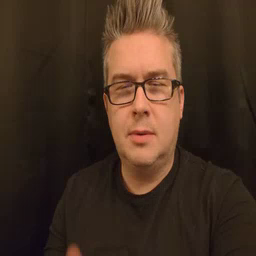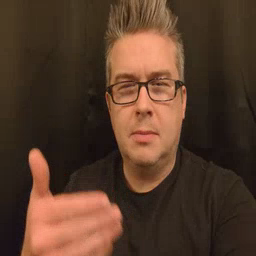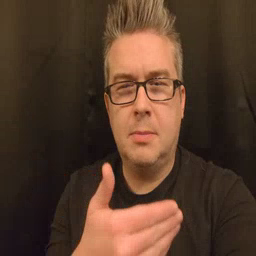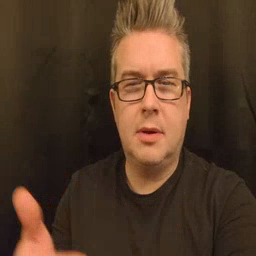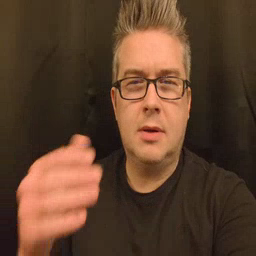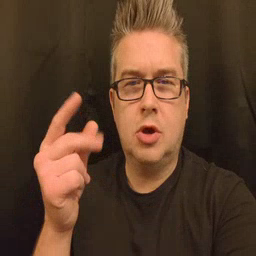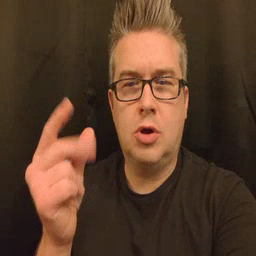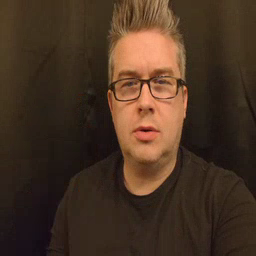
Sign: puppy